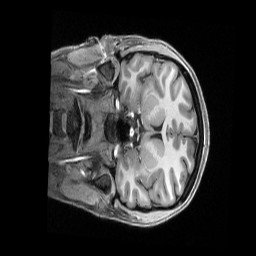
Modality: T1w
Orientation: coronal
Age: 24
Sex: female
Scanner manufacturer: siemens
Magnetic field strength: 3 T
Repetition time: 2.5 s
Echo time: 0.00296 s